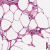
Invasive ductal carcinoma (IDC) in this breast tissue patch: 0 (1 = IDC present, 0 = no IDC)